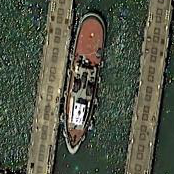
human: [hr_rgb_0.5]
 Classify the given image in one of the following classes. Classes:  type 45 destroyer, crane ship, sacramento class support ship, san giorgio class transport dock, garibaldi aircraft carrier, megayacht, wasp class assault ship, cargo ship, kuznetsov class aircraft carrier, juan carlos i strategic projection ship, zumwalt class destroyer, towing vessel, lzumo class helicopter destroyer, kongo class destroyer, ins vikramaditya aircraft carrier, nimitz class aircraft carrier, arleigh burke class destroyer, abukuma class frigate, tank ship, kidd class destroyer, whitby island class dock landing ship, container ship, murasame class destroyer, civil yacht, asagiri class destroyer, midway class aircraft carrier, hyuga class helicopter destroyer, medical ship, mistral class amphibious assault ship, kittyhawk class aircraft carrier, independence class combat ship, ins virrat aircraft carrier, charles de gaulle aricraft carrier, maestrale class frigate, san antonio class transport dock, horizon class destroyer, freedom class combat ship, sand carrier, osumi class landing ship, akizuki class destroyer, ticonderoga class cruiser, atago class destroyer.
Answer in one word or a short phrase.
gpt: Towing vessel